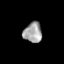
Tissue: prostate
Cell type: B cells
Senescence score: 0.6986
Nuclear area (px): 367
Mean DAPI intensity: 160.038